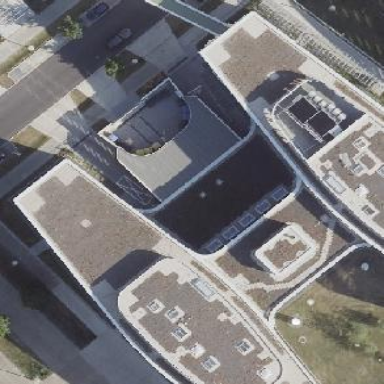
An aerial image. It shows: Part of building.